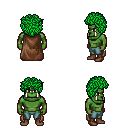
a pixel art fantasy rpg character, male body template, orc, green skin, brown cape, teal pants, green curly afro hairstyle, brown shoes, four views (front, back, left, right), 2x2 character sprite sheet, small pixel art, hard edges, no anti-aliasing